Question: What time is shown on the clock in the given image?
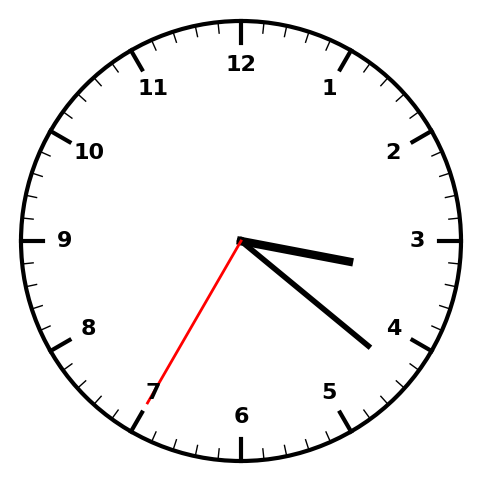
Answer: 03:21:35